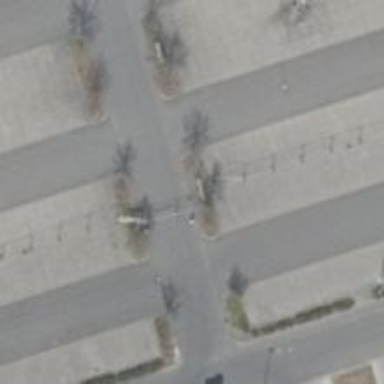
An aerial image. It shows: Road serving as parking aisle.